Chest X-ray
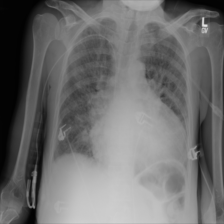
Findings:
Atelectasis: negative
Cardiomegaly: positive
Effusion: negative
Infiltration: negative
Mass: negative
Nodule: negative
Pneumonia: negative
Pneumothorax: negative
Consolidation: negative
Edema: negative
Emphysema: negative
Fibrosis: negative
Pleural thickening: negative
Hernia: negative